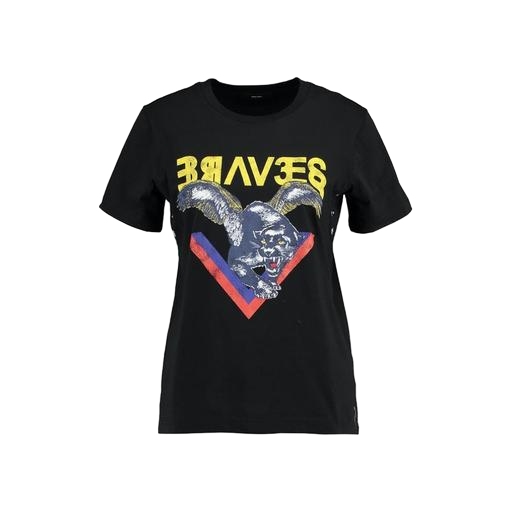
graphic t-shirt, graphic tee, black eagle-print t-shirt, white background